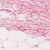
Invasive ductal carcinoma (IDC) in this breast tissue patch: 0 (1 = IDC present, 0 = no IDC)